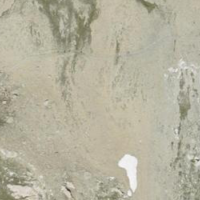
EUNIS habitat code: 48
Species observed at this site:
Salix serpillifolia
Achillea nana
Draba aizoides
Saxifraga exarata